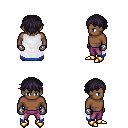
a pixel art fantasy rpg character, male body template, human, dark skin, white trimmed cape, magenta pants, raven short bangs hairstyle, metal gloves, gold boots, four views (front, back, left, right), 2x2 character sprite sheet, small pixel art, hard edges, no anti-aliasing